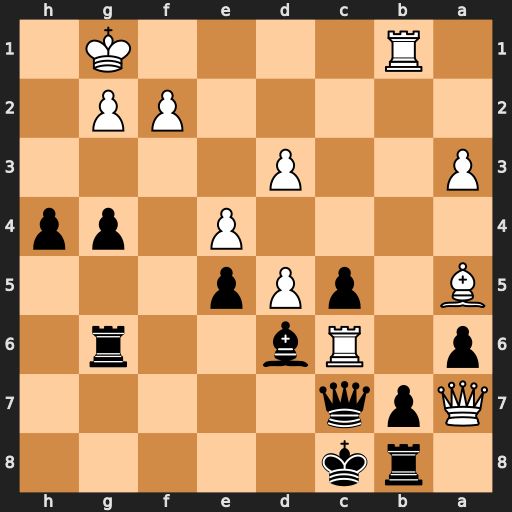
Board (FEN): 1rk5/Qpq5/p1Rb2r1/B1pPp3/4P1pp/P2P4/5PP1/1R4K1
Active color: b
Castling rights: -
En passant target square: -
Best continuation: bxc6 Qxa6+ Kd7 Rxb8 Qxb8